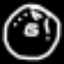
Label: donut